Question:
The CSV file has around 62000 rows, It has states and county (county name is unique within that particular state).
I had to write 5 queries on the view. Each query will retrieve for one of the states the State_Name, Date, MAX(SumConfirmed) the date with the highest number of confirmed cases in each state.
'''
SELECT State_Name, Date, ConfirmedCases AS Max_ConfirmedCases
FROM covid_by_state
WHERE ConfirmedCases =
(SELECT max(ConfirmedCases) AS Max_ConfirmedCases
FROM covid_by_state
WHERE State_Name='Texas');
'''
The above query was giving me the result for one particular state but I'm not able to find how to get the result of 5 states in one query.
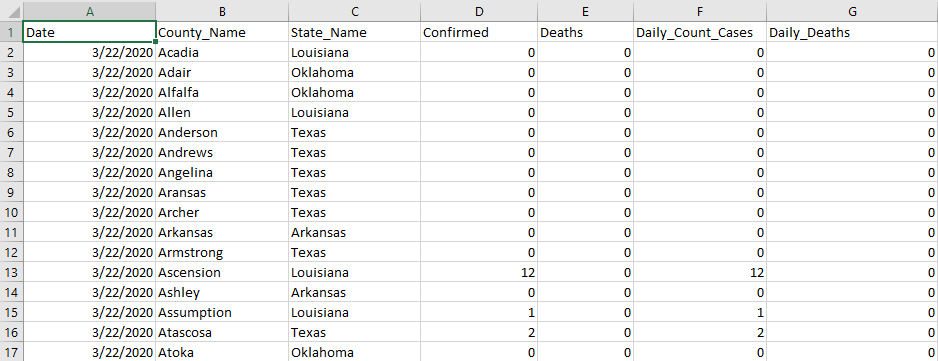
Answer: I think you want a subquery:
'''
SELECT cbs.State_Name, cbs.Date, cbs.ConfirmedCases as Max_ConfirmedCases
FROM covid_by_state cbs
WHERE cbs.ConfirmedCases = (SELECT max(cbs2.ConfirmedCases)
FROM covid_by_state cbs2
WHERE cbs2.State_Name = cbs.State_Name
);
'''
This returns the rows for the states at the same time.
EDIT:
If you want all dates with the maximum for a particular state, then you can use aggregation:
'''
SELECT cbs.State_Name, GROUP_CONCAT(cbs.Date) as dates,
cbs.ConfirmedCases as Max_ConfirmedCases
FROM covid_by_state cbs
WHERE cbs.ConfirmedCases = (SELECT max(cbs2.ConfirmedCases)
FROM covid_by_state cbs2
WHERE cbs2.State_Name = cbs.State_Name
)
GROUP BY cbs.State_Name, cbs.ConfirmedCases
'''